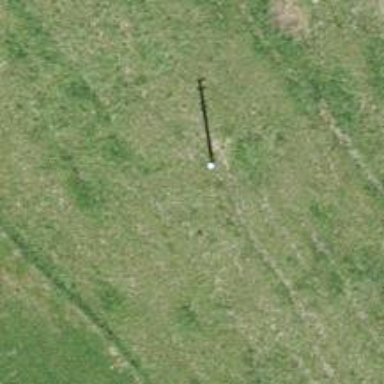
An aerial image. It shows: Power pole.